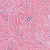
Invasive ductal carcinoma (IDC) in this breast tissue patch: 0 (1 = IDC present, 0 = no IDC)